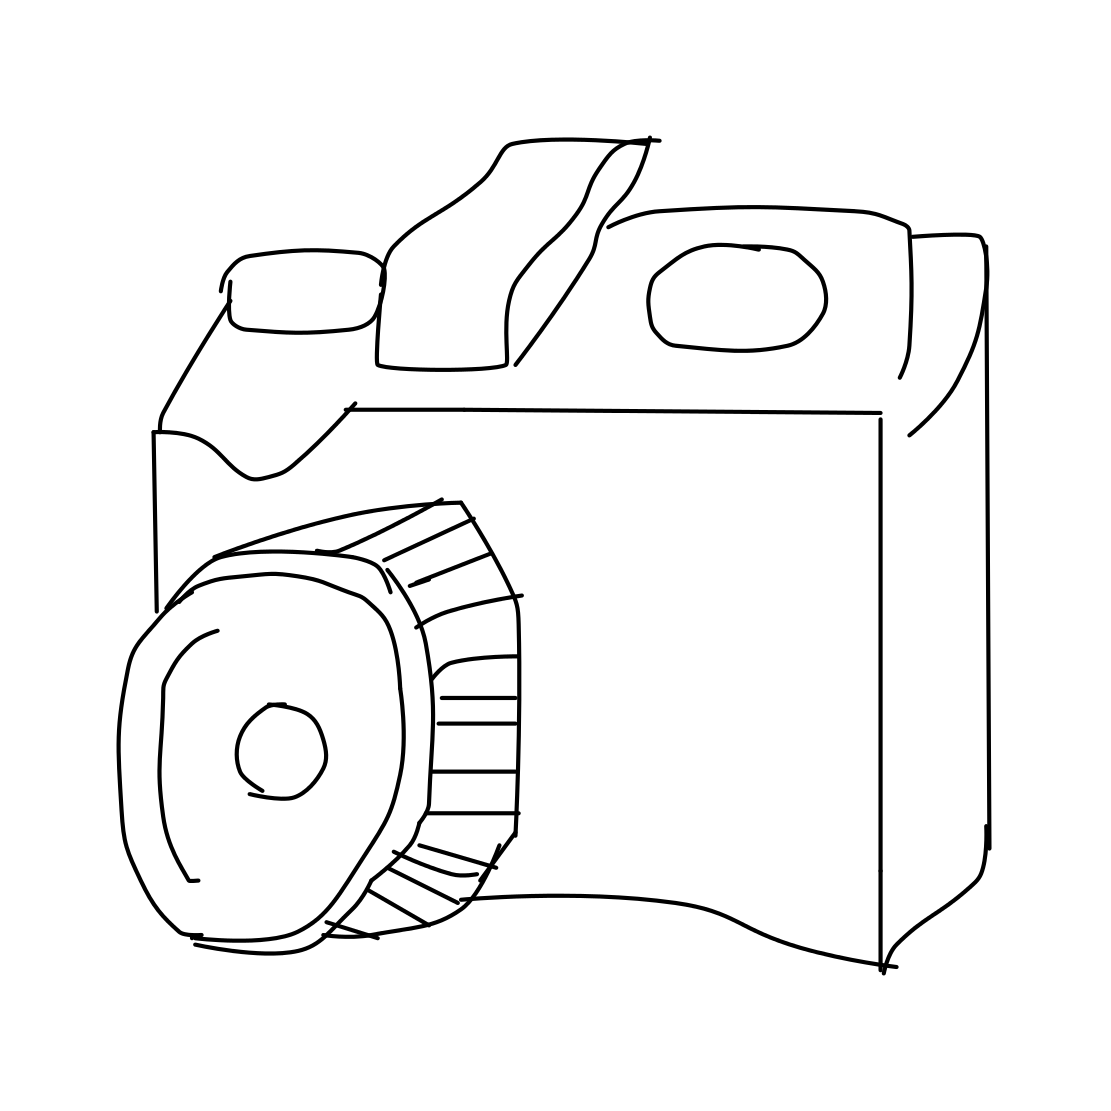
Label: camera